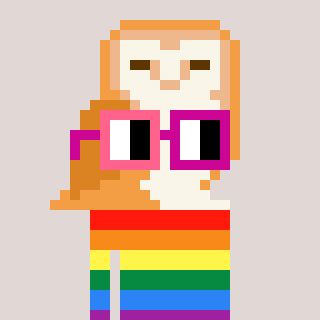
a pixel art character with square pink and red glasses, a owl-shaped head and a grayscale-colored body on a warm background